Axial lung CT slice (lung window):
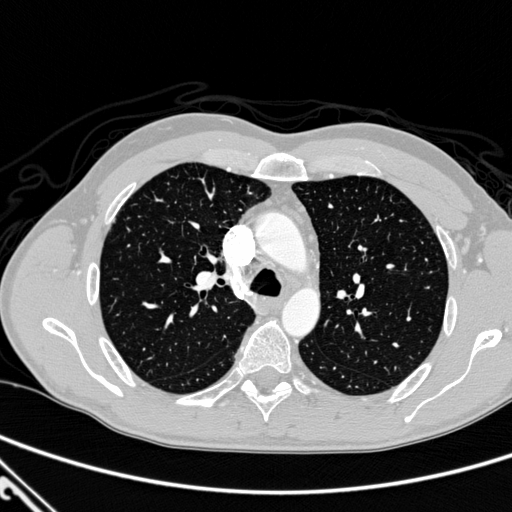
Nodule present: no